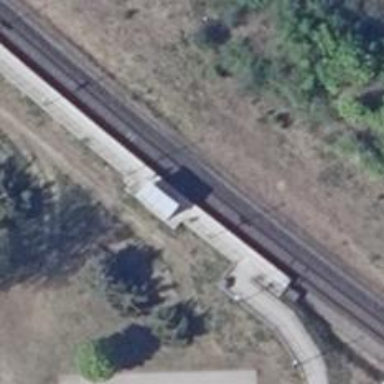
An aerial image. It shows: Railway halt station for public transport.